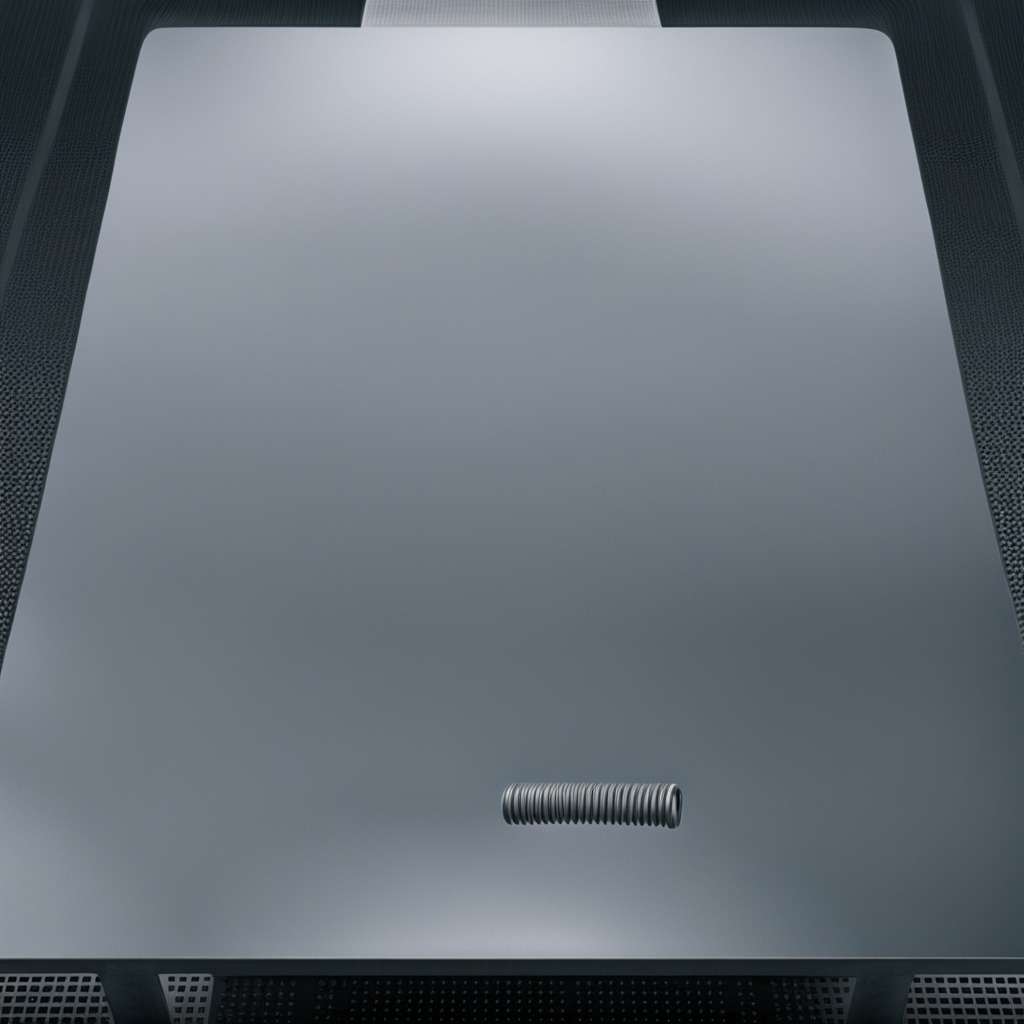
A coiled metal spring is lying on the clean empty table in a railway signal maintenance room lit by harsh overhead fluorescents.